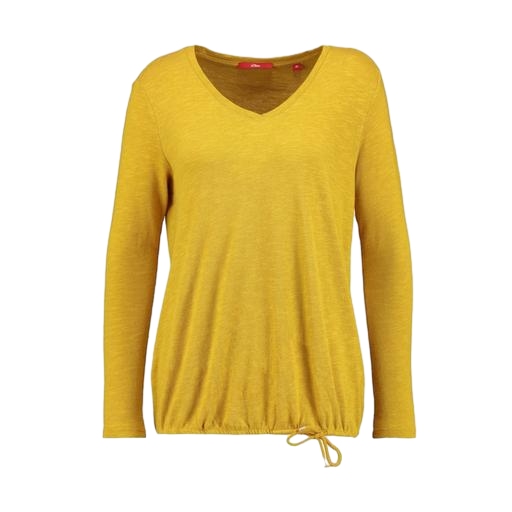
yellow iconic women's long-sleeved t-shirt, yellow long-sleeve t-shirt, yellow long sleeve shirt, white background